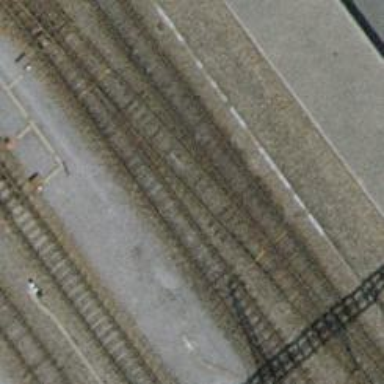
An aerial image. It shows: Rail siding with electrified tracks using contact line.